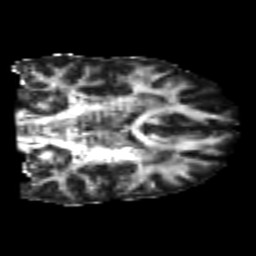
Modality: FA
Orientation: coronal
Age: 21
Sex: male
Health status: healthy
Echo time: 0.074 s